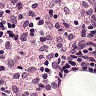
Metastatic tissue present: no